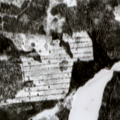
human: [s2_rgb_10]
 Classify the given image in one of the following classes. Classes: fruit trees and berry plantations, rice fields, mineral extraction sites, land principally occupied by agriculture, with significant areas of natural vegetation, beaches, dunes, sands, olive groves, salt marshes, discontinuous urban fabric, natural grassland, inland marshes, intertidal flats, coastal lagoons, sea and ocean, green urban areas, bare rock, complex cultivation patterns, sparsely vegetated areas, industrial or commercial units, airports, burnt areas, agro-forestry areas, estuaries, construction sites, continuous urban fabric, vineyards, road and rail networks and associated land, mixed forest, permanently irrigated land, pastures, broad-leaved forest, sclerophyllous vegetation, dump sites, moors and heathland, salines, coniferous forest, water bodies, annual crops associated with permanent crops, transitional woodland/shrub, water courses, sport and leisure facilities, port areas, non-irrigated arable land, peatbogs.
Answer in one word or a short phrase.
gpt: coniferous forest, transitional woodland/shrub, water bodies